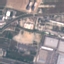
Land use / land cover: Industrial